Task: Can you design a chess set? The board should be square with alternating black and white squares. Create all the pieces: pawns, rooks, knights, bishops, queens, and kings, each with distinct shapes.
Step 4412:
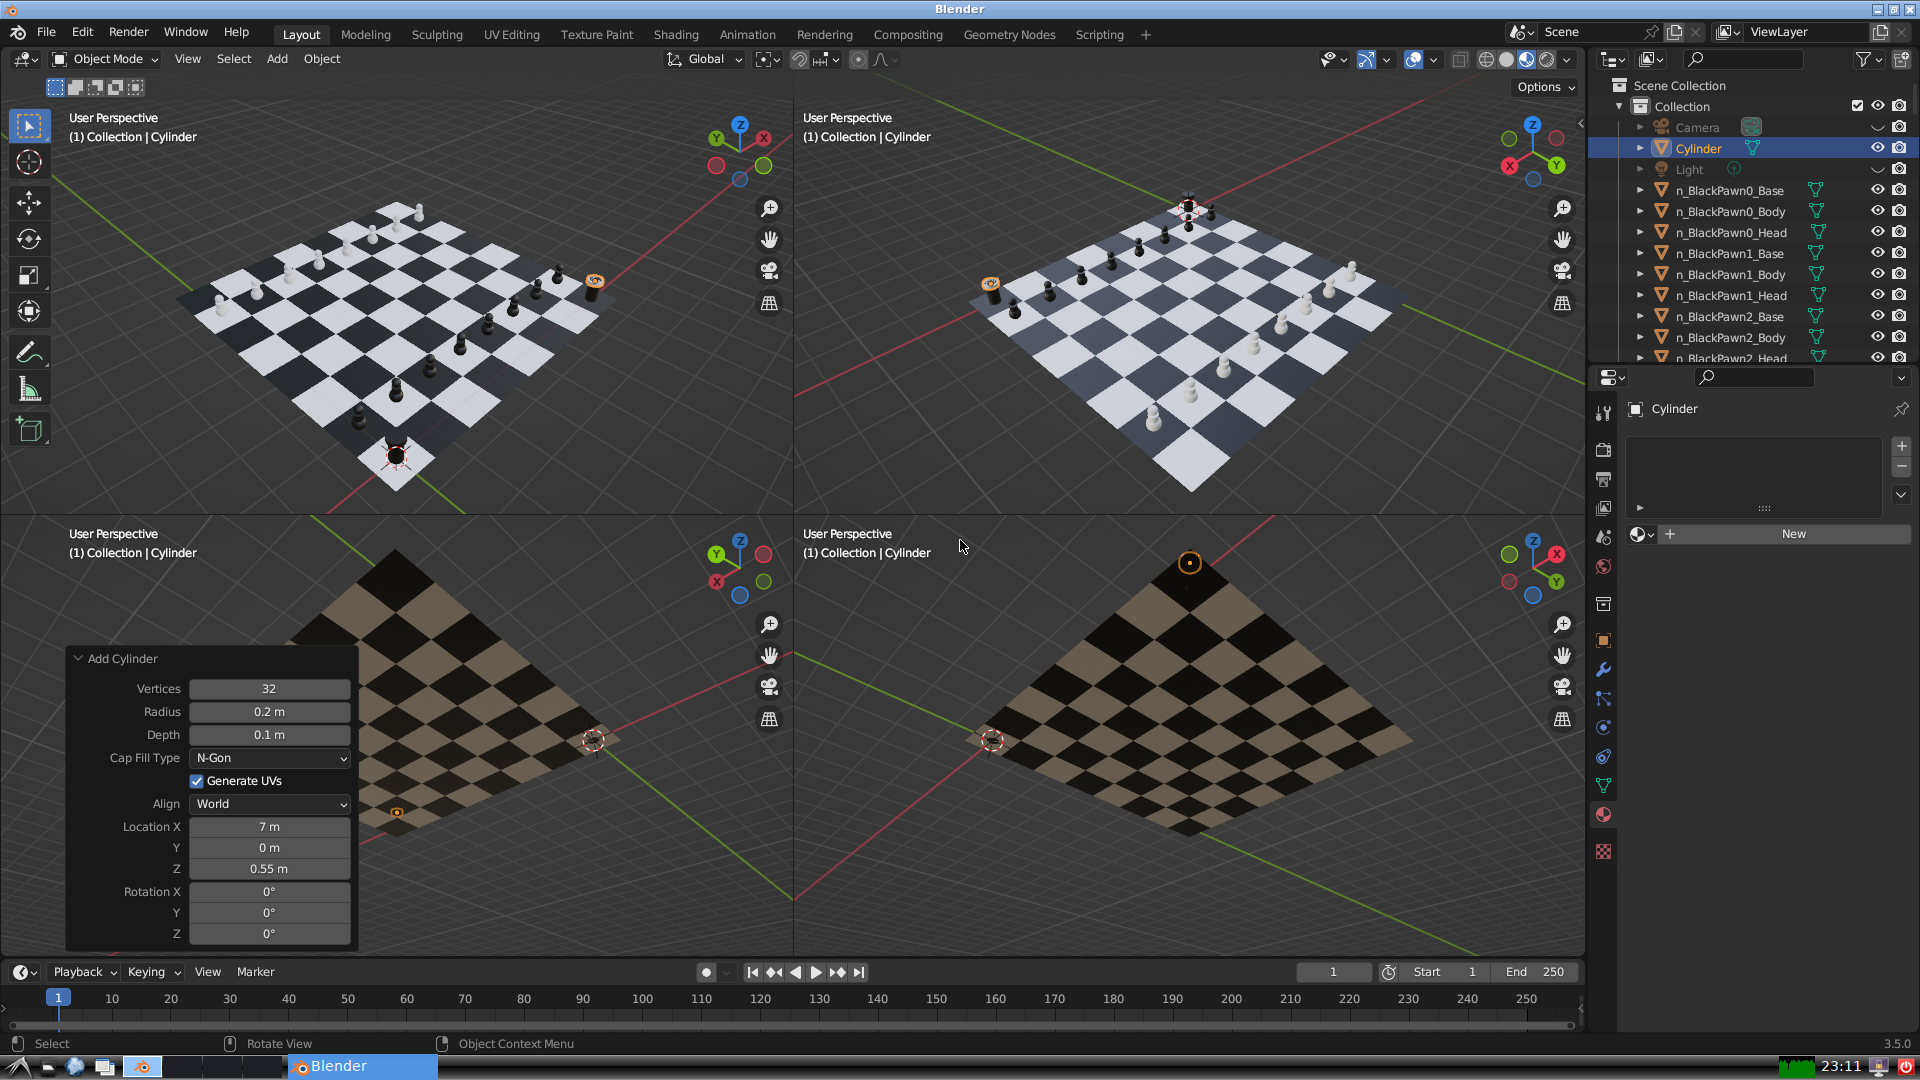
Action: {"key_press": ['Ctrl, Home']}